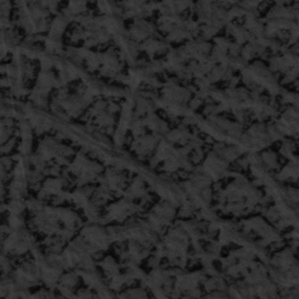
Label: frost